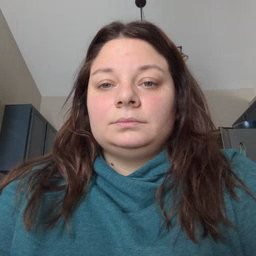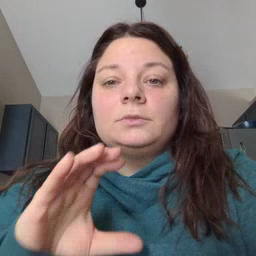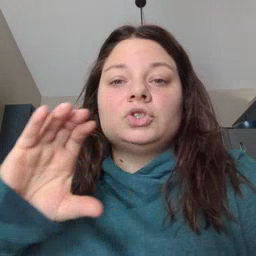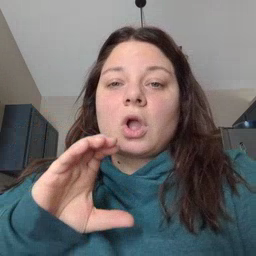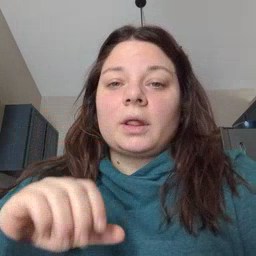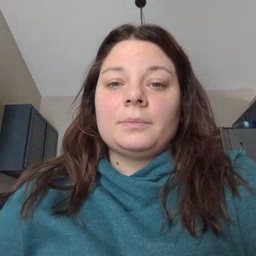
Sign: chocolate